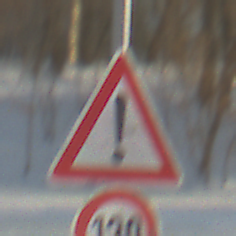
Verkehrszeichen: Gefahrenstelle
Zusatzzeichen unten: Geschwindigkeit130
Umgebung: Outdoor, Suburban
Tageszeit: MorningAfternoon
Wetter: PartlyCloudy
Licht: Natural
Jahreszeit: NotSpecified
Kontrast: HighContrast